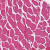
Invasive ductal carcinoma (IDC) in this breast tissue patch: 0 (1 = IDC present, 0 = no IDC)